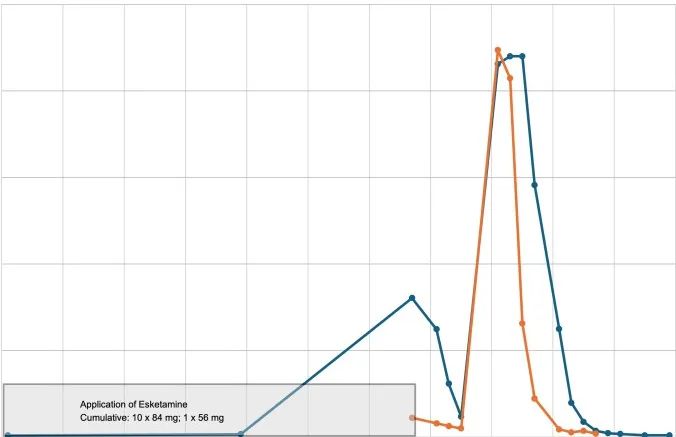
Creatine kinase and myoglobin concentration curve case 2.
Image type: chart (chart)